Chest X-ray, PA view. Patient: 45 years old, sex F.
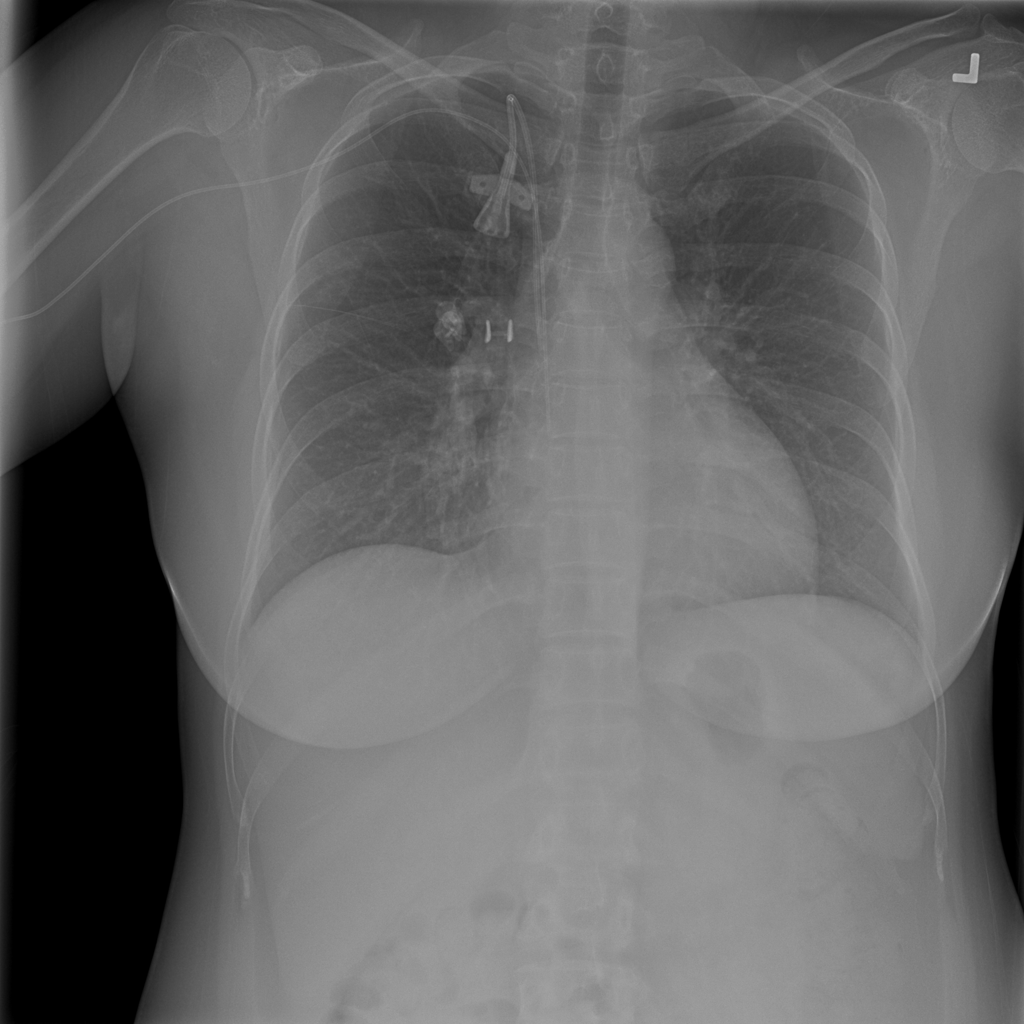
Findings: Infiltration